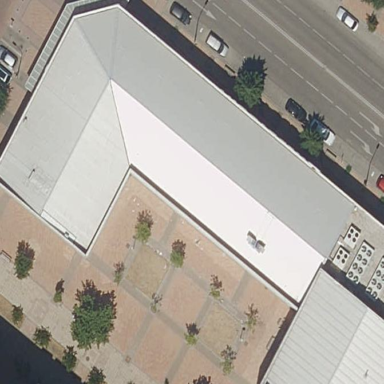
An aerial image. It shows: Supermarket building.